Question: How can I customise model name in ActiveAdmin filter here?
This way doesn't work:
'''
activerecord:
models:
category:
one: "kategoriia"
other: 'kategorii'
'''
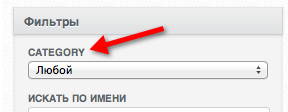
Answer: '''
filter :title, :label => "Change me"
filter :description, :label => "Change Me"
filter :user, :label => "Change Me"
'''

You could also use 'I18n.t' if you wanted to
'''
filter :title, :label => (I18n.t "some.key.here")
'''